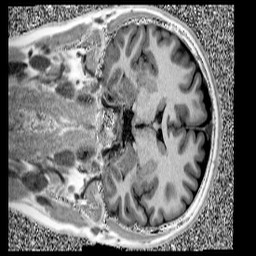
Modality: UNIT1
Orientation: coronal
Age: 13
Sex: female
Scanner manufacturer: siemens
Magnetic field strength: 3 T
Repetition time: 4 s
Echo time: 0.00299 s